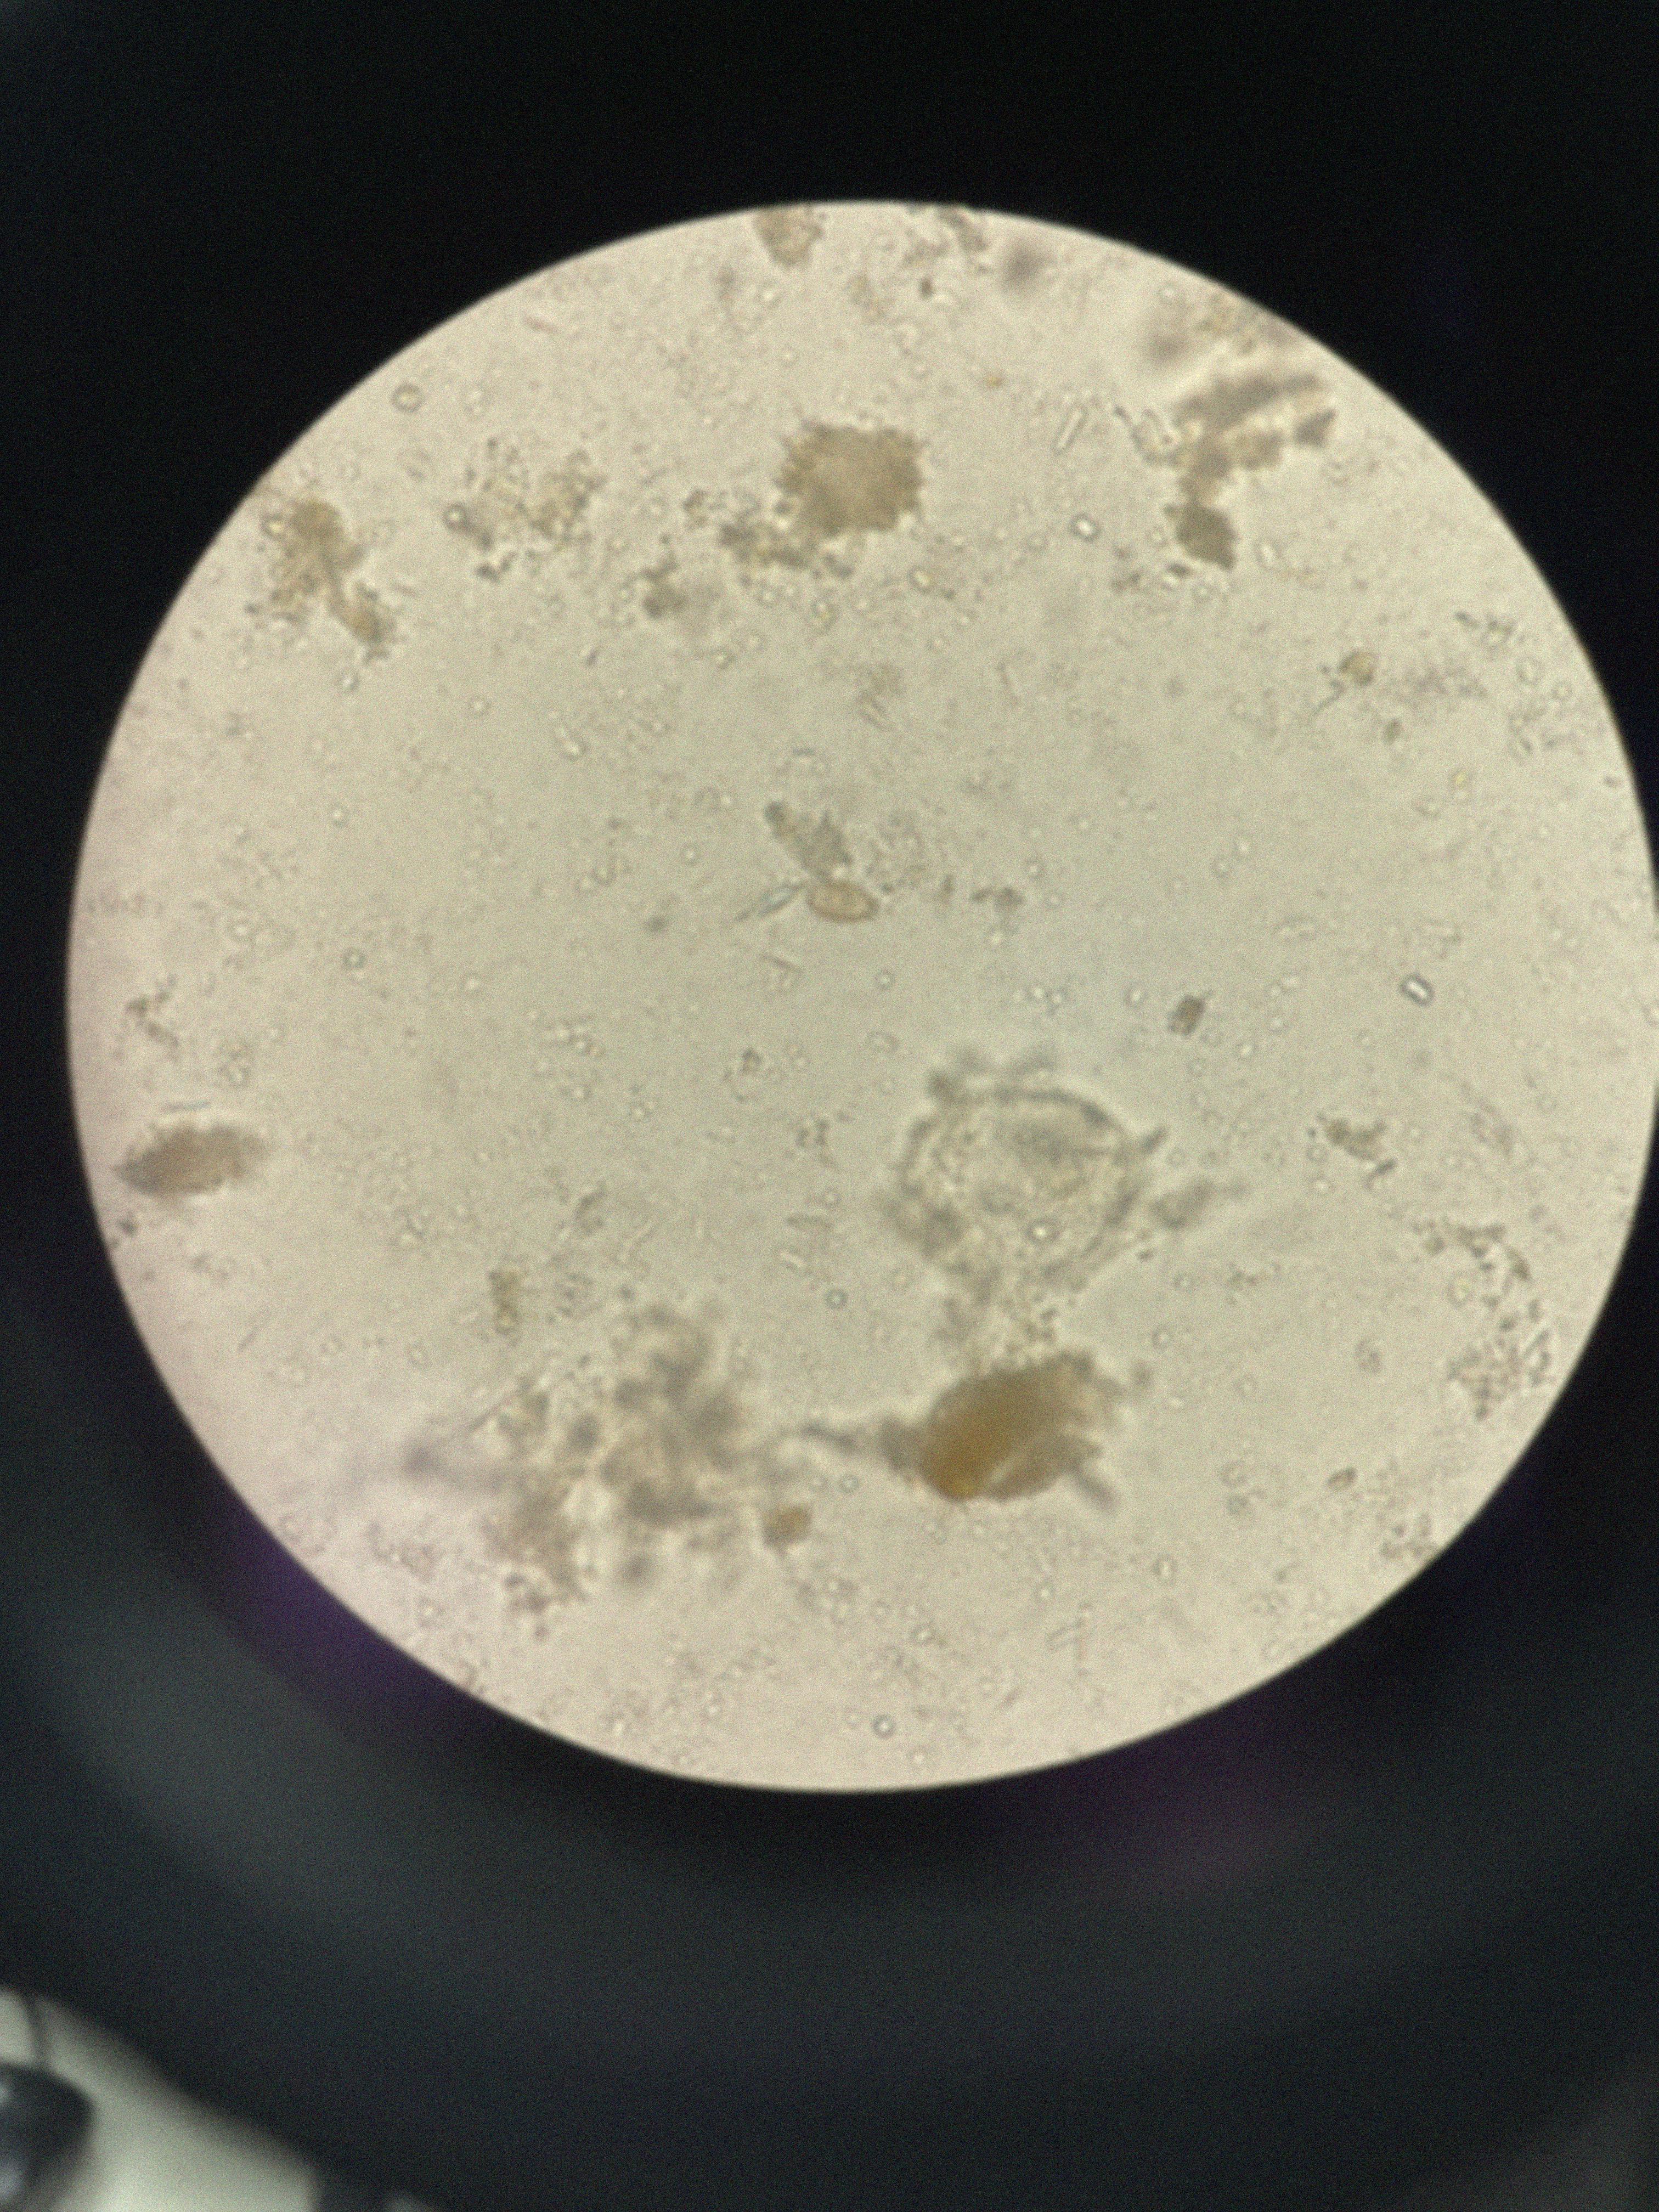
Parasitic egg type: Opisthorchis viverrine